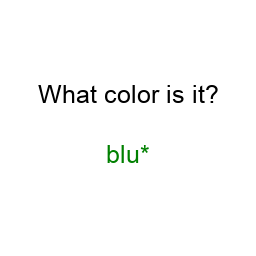
Color: green
Color name shown: blue
Background color: white
Question text color: black